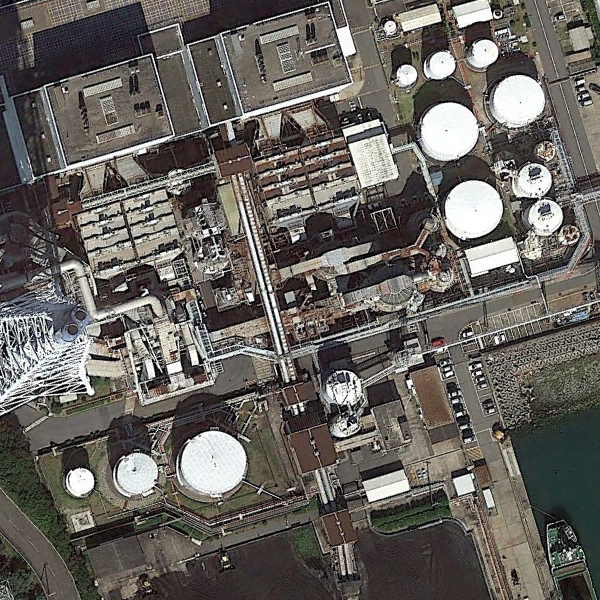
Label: StorageTanks